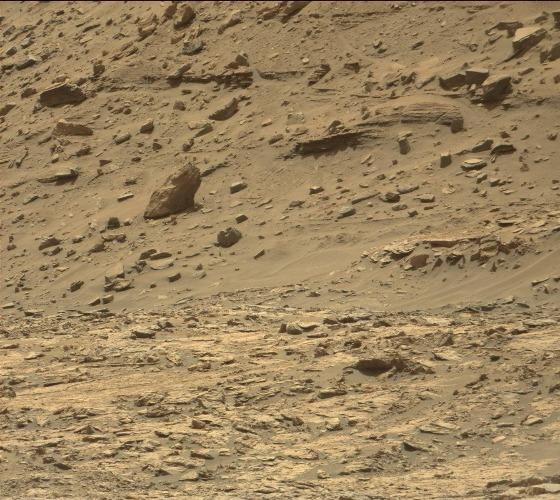
Terrain classes present: Bedrock, Gravel / Sand / Soil, Rock, Shadow